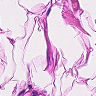
Metastatic tissue present: no